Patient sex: F
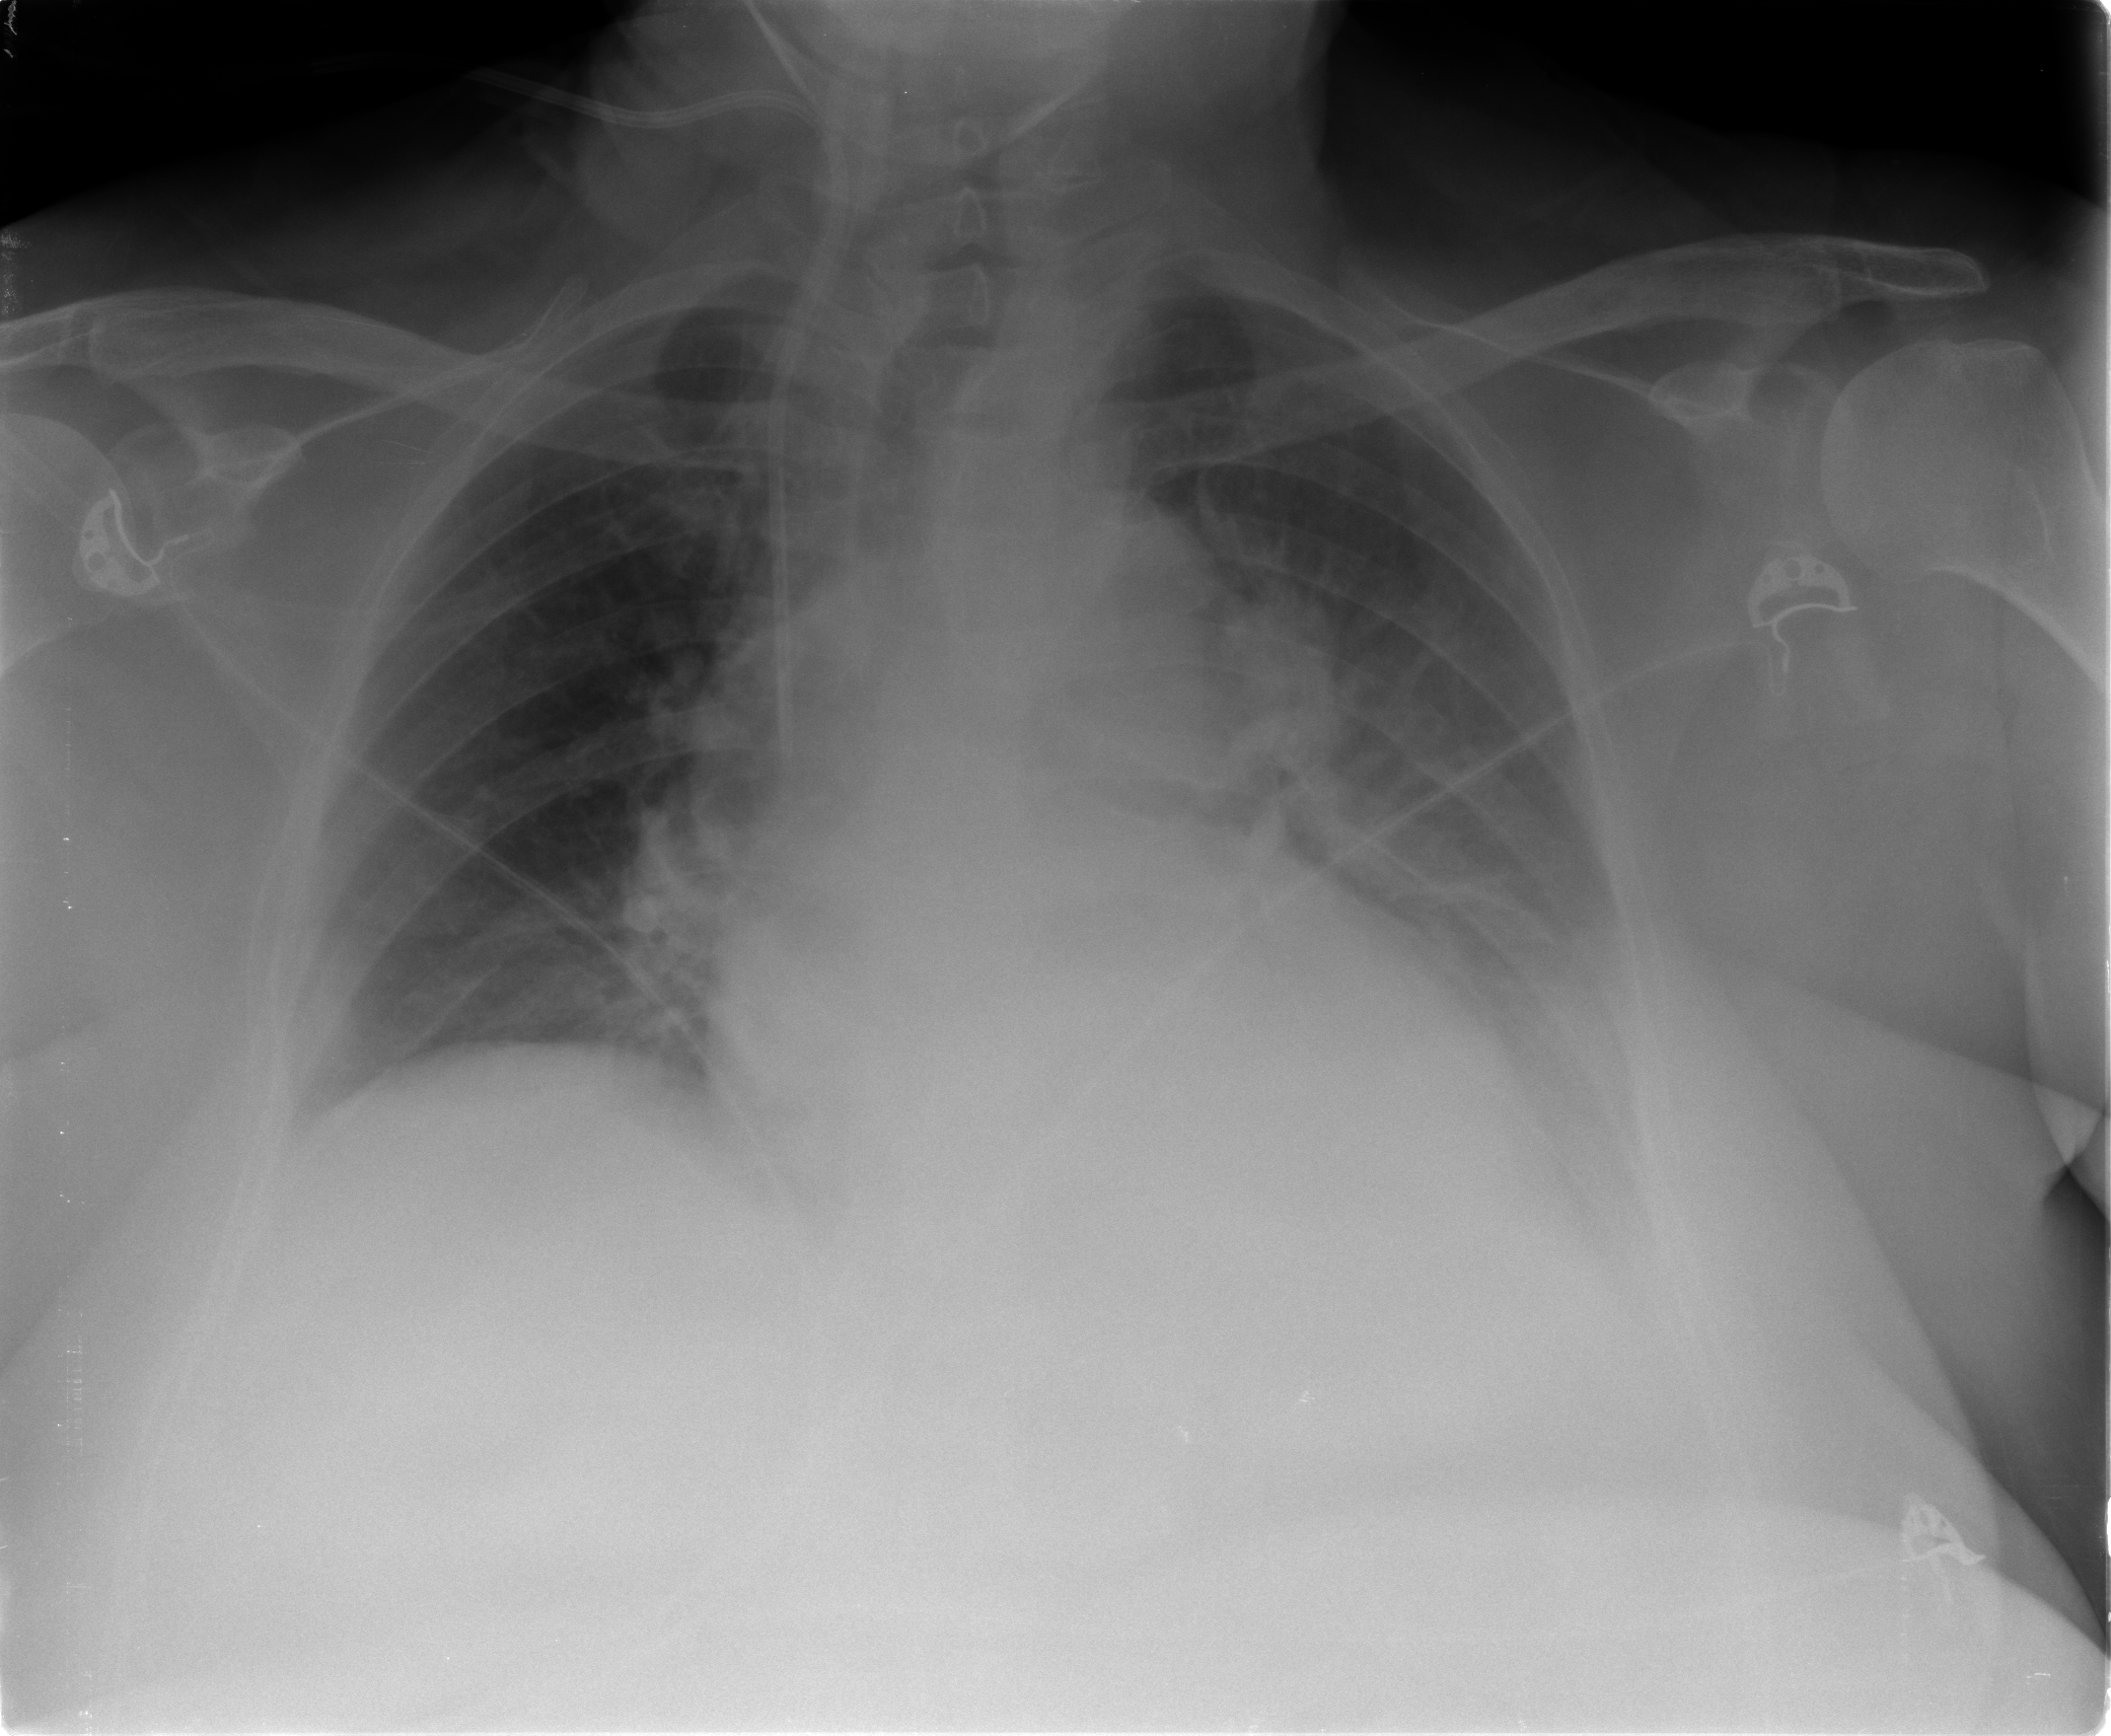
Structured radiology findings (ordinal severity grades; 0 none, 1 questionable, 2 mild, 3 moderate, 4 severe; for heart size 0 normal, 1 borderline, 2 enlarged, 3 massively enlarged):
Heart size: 2
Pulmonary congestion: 2
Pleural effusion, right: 0
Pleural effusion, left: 2
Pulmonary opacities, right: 0
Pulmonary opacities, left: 0
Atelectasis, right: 2
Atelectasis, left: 2